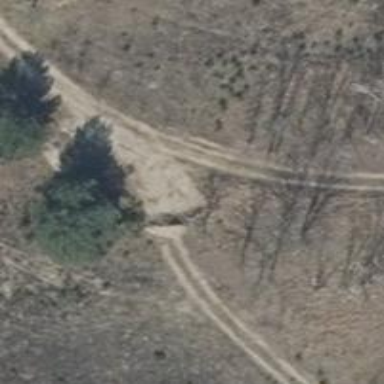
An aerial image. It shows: Gravel track with Grade 3 quality.